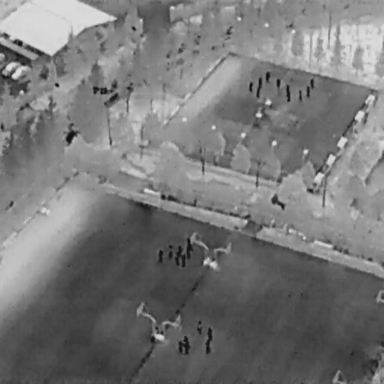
There are 23 People in the infrared image.